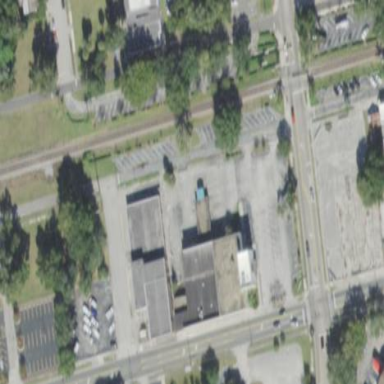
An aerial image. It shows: Commercial building.